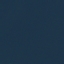
Land use / land cover class: SeaLake